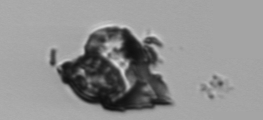
Label: Delphineis